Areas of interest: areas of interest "Hong Kong Junli Hotel"
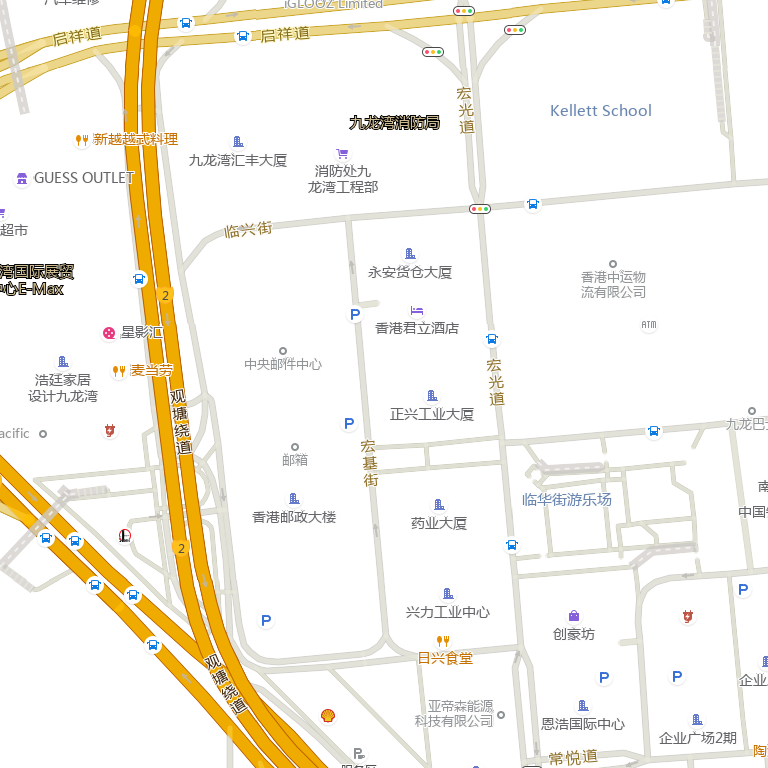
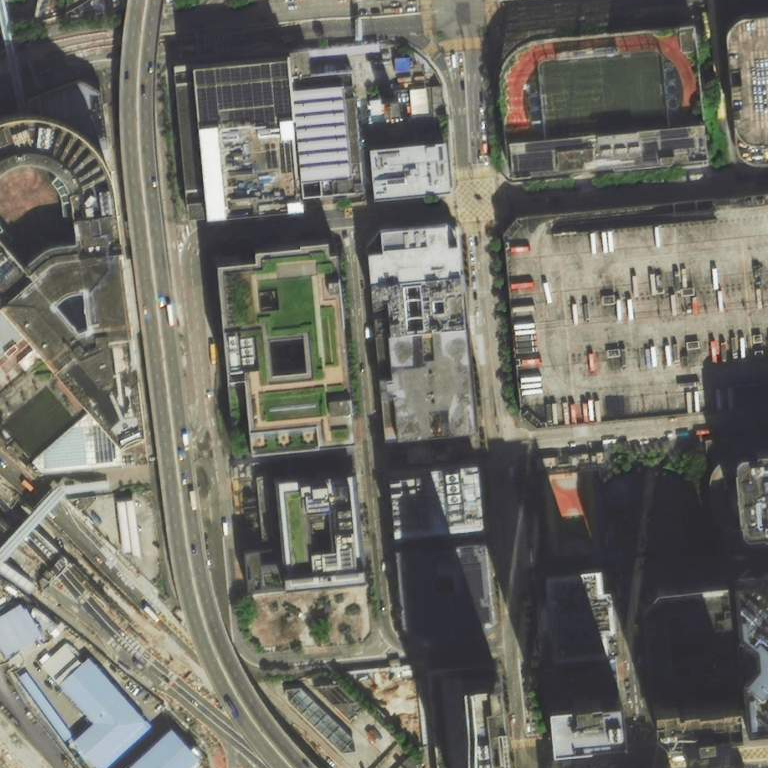